Interaction volume radius: 5 \u00c5
Interaction volume height: 40 \u00c5
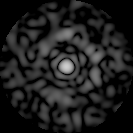
Disorder parameter: 0.8221